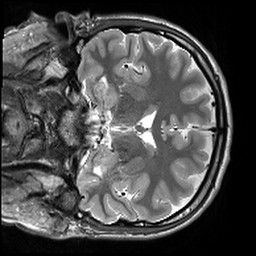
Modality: T2w
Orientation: coronal
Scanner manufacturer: siemens
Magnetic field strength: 3 T
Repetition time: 10.64 s
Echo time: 0.05 s